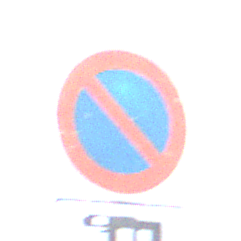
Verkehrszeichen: EingeschraenktesHalteverbot
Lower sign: HinweisDurchSinnbild23
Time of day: Midday
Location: Outdoor (Nature)
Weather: PartlyCloudy
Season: NotSpecified
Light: Natural